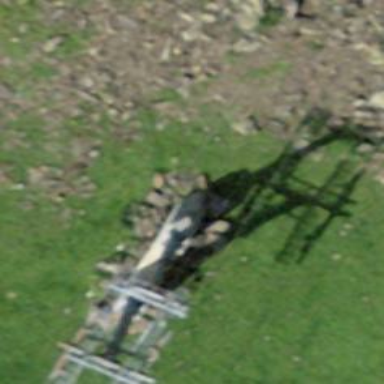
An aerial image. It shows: Pylon for aerialway.